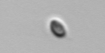
Label: nanoplankton_mix